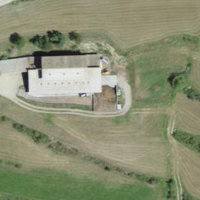
EUNIS habitat code: 24
Species observed at this site:
Echium vulgare
Silene nutans